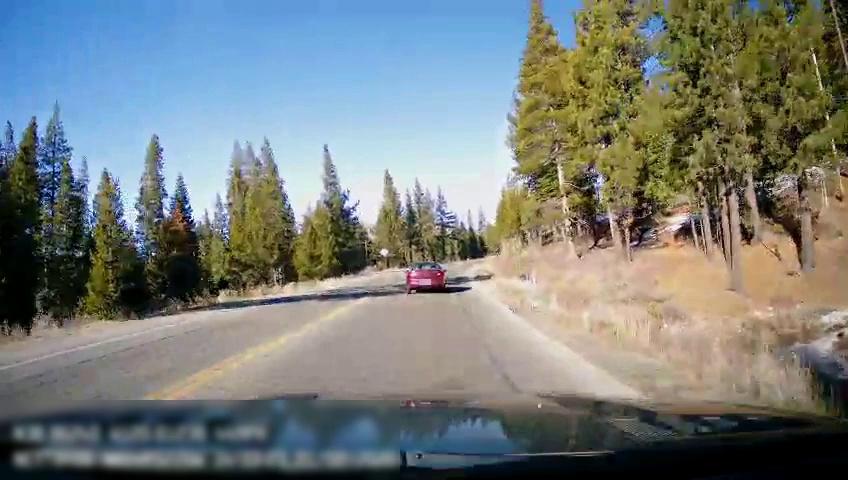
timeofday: Day
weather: Sunny
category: Drivable Space
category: Vehicles | Car
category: Lanes | Current Lane
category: Lanes | Opposite Lane